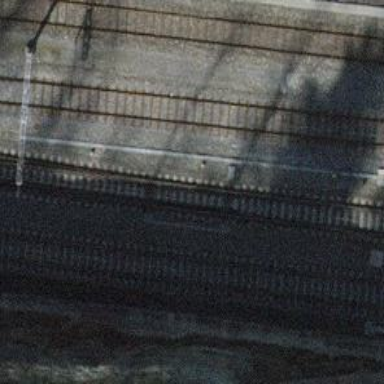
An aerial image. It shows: Railway switch.